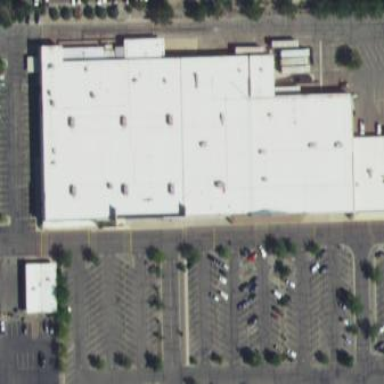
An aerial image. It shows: Retail building.